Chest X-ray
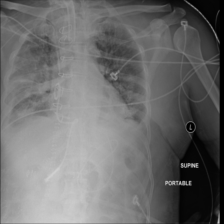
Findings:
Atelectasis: negative
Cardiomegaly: negative
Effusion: negative
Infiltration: negative
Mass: negative
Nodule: negative
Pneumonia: negative
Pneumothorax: negative
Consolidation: negative
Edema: negative
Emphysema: negative
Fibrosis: negative
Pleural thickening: negative
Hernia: negative